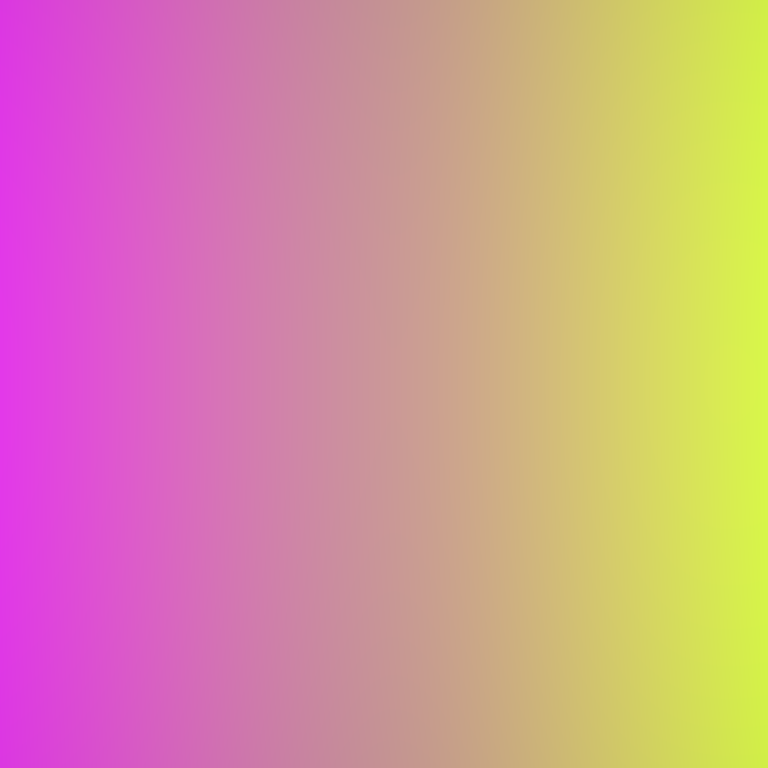
Abstract light effect, smooth gradient from vivid magenta to bright yellow, energetic atmosphere, soft glow, no room, no furniture, no objects.